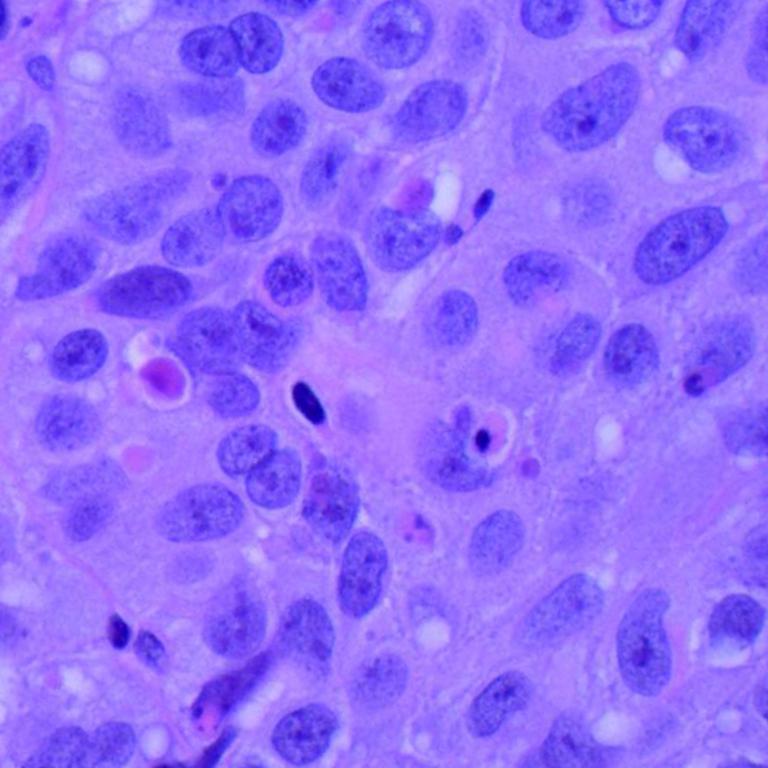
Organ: lung
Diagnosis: squamous carcinomas